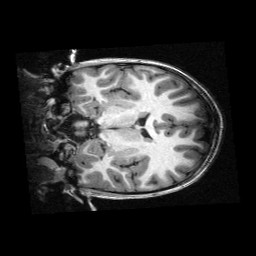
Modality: T1w
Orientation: coronal
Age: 9
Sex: male
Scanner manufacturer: siemens
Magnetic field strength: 3 T
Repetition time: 2.3 s
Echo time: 0.00336 s